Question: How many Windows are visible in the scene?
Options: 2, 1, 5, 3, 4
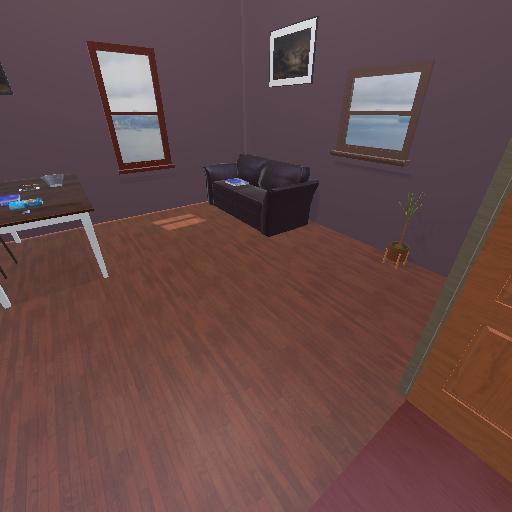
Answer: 2